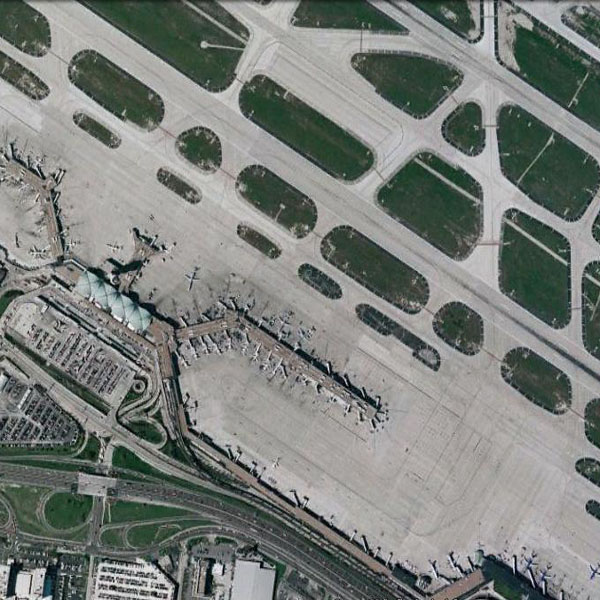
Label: Airport